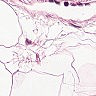
Metastatic tissue present: no